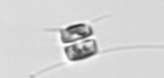
Label: Chaetoceros_similis